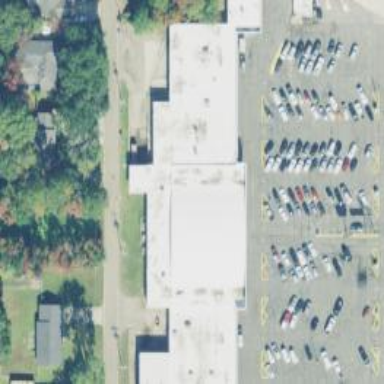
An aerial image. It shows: Retail building.